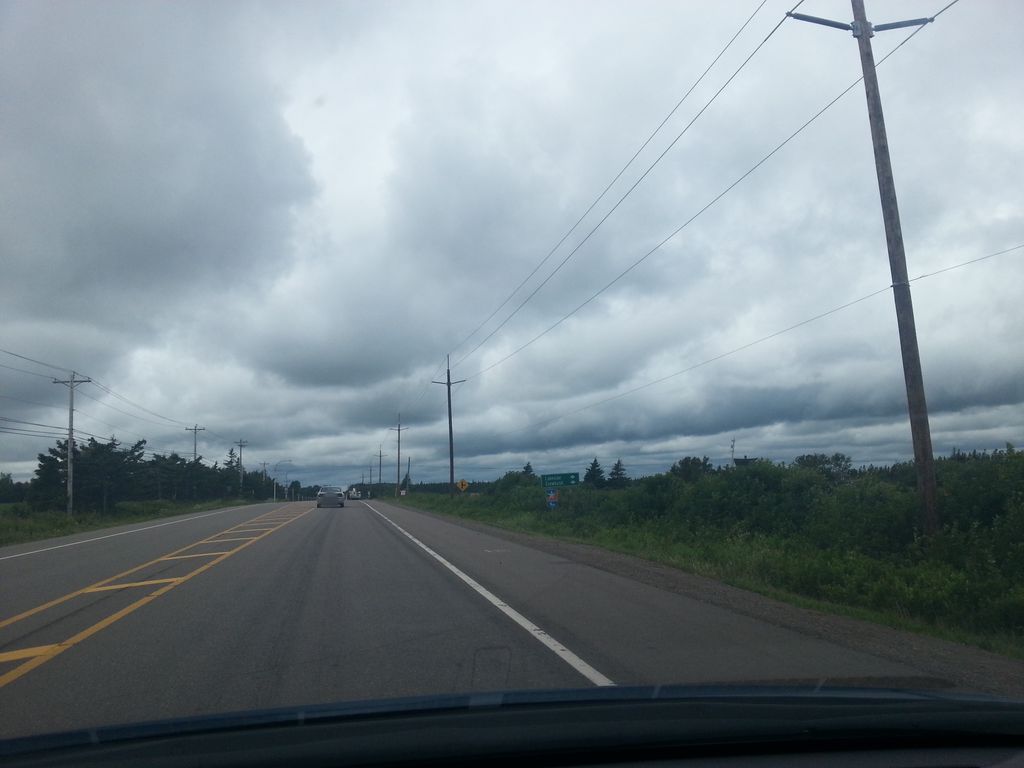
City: charlottetown